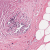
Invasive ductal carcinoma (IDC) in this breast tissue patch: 0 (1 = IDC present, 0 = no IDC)